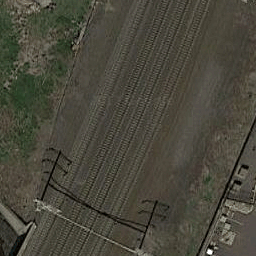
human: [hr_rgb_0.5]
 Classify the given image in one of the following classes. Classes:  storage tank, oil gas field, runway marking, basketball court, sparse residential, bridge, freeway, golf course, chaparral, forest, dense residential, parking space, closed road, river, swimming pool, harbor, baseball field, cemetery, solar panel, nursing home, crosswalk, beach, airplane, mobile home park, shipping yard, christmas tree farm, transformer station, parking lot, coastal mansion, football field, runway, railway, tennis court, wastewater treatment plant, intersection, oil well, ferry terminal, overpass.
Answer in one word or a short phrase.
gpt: railway